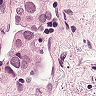
Metastatic tissue present: yes